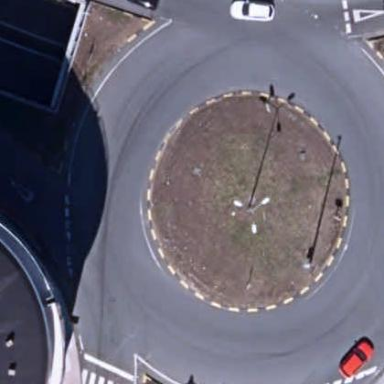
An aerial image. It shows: Secondary road leading to roundabout.